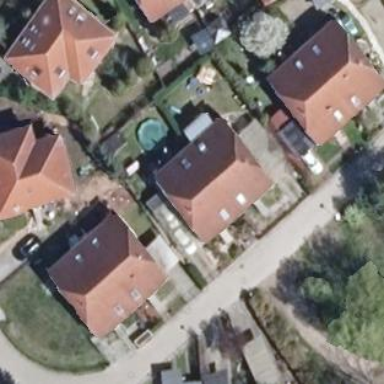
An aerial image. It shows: House with half-hipped roof oriented along its length.